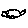
Label: cloud